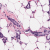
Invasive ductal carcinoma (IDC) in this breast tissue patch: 1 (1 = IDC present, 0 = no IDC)